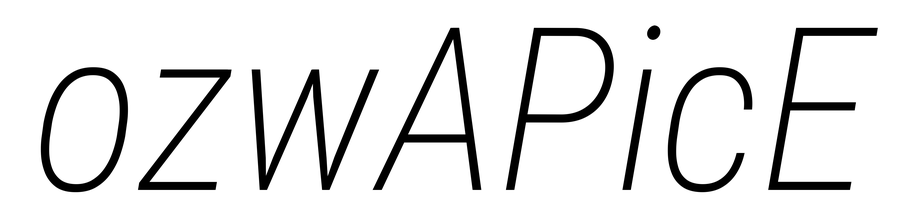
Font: Roboto-Italic_Condensed_ExtraLight_Italic